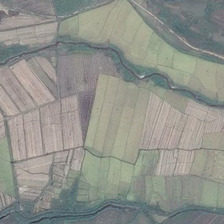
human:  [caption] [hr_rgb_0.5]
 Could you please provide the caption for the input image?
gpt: many pieces of farmlands are together .

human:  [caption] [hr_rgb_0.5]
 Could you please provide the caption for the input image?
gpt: the plants in the farmland have different colors .

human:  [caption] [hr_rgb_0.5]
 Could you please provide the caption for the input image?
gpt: many pieces of farmlands are together .

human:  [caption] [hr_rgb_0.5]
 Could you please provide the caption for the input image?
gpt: the plants in the farmland have different colors .

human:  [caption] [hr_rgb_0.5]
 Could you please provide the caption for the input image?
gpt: many pieces of farmlands are together .